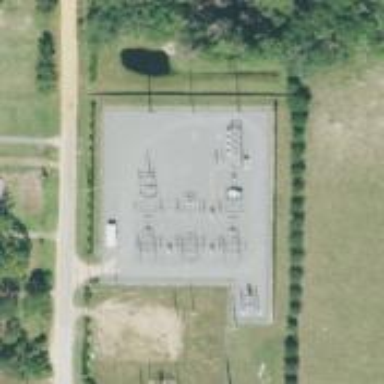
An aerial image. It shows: Switch used for power control.